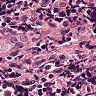
Metastatic tissue present: no